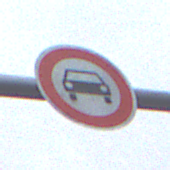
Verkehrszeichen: VerbotKraftwagen
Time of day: MorningAfternoon
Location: Outdoor (Suburban)
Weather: Overcast
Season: NotSpecified
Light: Natural